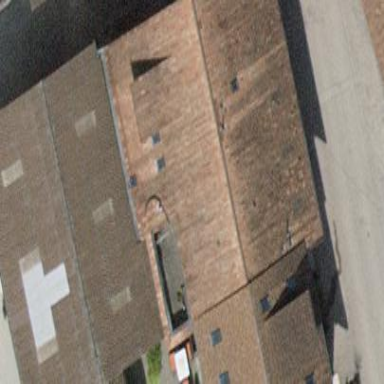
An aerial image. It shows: View of roof of building.